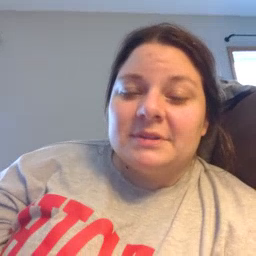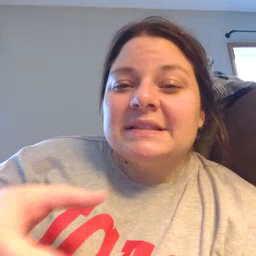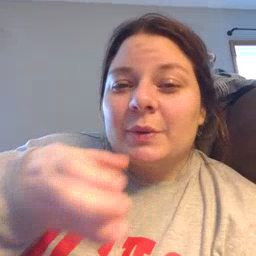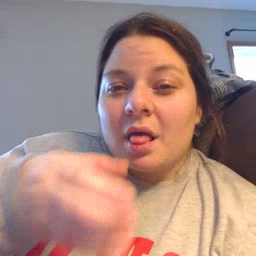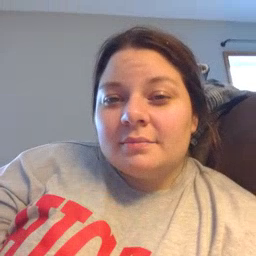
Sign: cereal